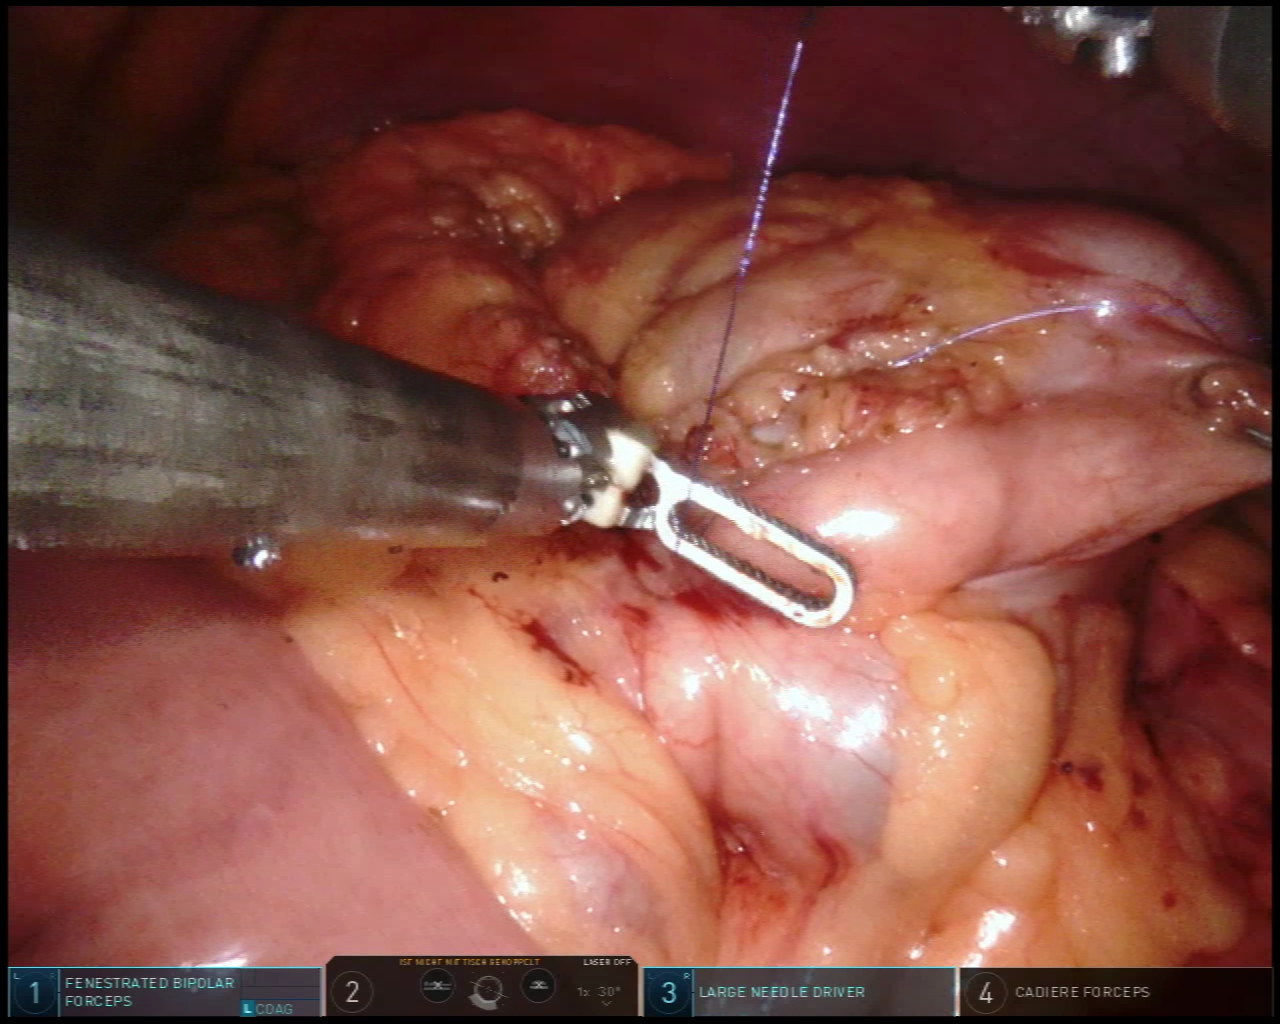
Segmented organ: abdominal_wall
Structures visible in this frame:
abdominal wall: yes
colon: yes
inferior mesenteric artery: no
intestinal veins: no
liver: no
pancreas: no
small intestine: yes
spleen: no
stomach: no
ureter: no
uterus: no
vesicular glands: no